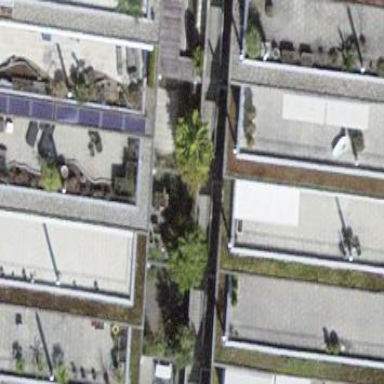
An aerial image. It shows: View of apartment building.